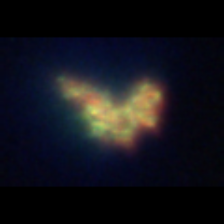
Taxon: Unknown_detritus
Group: Unknown